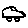
Label: car